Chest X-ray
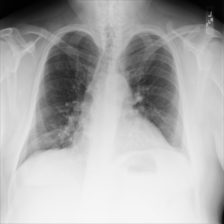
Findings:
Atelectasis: positive
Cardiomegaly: negative
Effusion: negative
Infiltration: negative
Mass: negative
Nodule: negative
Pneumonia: negative
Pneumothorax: negative
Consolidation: negative
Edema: negative
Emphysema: negative
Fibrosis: negative
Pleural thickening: negative
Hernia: negative